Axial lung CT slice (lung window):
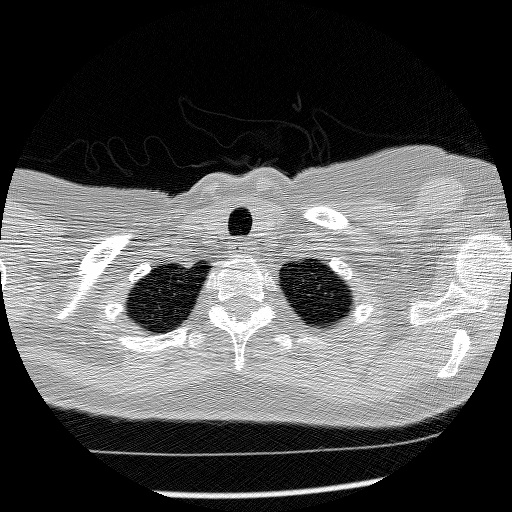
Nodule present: no